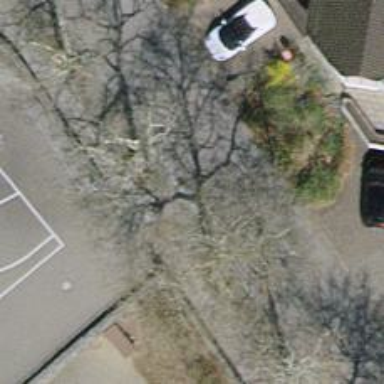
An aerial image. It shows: Asphalt footway.